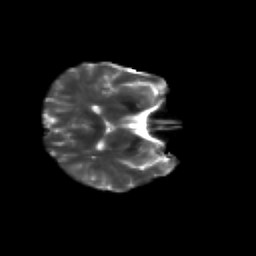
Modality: T2w
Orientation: axial
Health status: healthy
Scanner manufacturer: siemens
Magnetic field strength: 3 T
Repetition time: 10.6 s
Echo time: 0.092 s